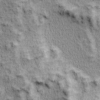
Label: not_dusty